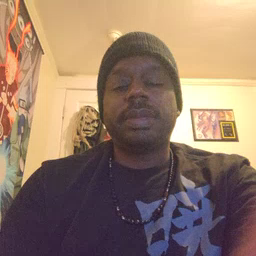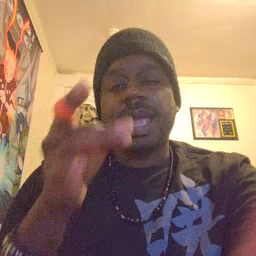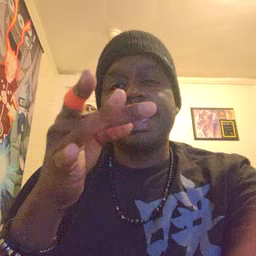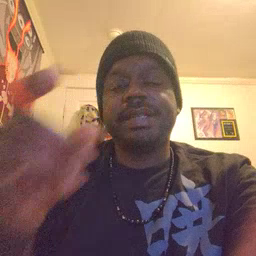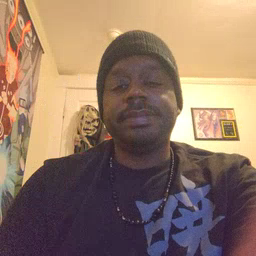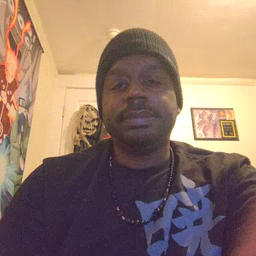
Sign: hate